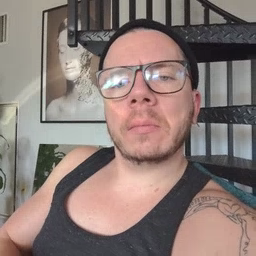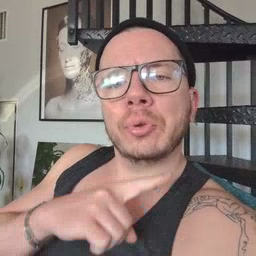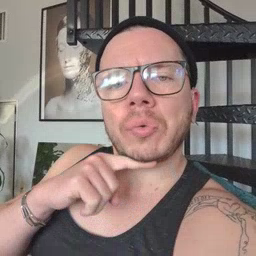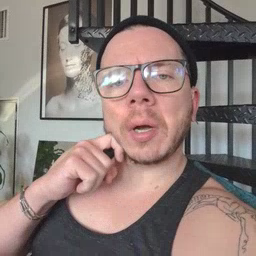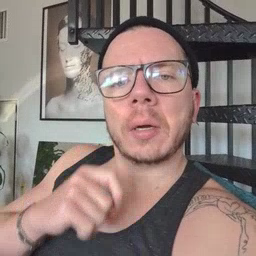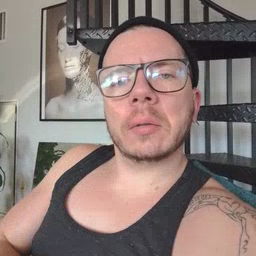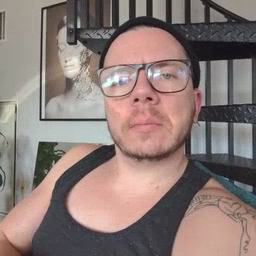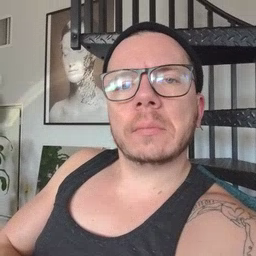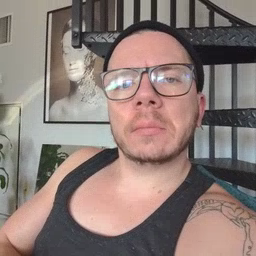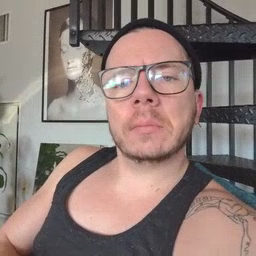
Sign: dry